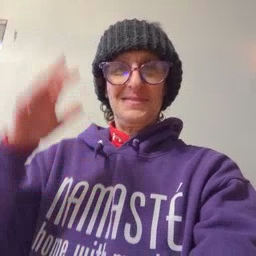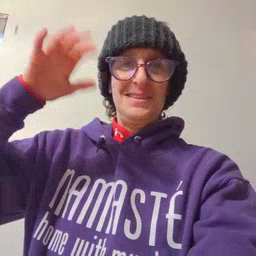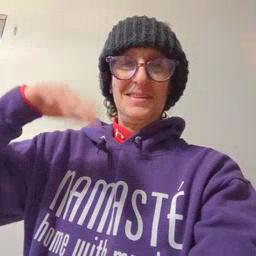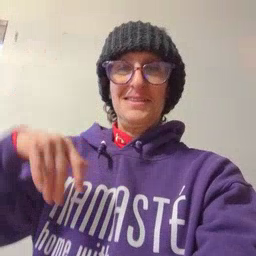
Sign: rain